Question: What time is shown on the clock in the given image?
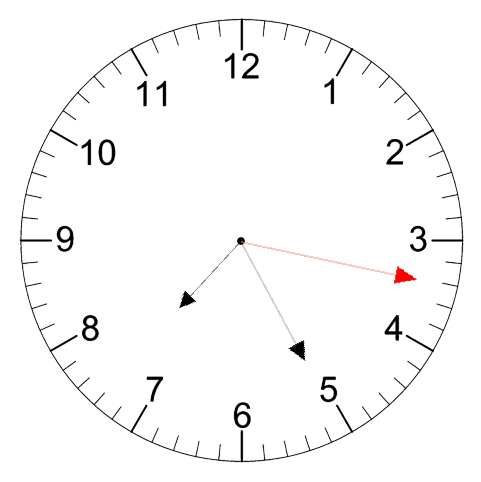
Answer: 07:25:17